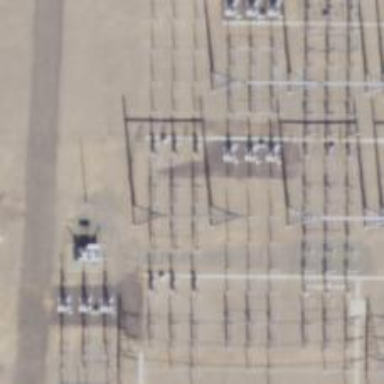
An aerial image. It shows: Switch used for power control.